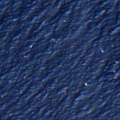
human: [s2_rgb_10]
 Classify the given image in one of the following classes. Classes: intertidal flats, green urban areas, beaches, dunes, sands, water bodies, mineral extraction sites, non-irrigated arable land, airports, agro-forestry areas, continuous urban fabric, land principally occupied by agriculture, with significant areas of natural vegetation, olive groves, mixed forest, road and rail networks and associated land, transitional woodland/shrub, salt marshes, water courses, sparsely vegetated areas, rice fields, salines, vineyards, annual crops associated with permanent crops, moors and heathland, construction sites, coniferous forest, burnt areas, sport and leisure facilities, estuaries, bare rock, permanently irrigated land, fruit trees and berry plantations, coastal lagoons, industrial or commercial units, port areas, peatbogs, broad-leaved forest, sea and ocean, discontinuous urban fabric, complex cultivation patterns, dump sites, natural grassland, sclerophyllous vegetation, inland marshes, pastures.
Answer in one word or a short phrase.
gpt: sea and ocean